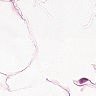
Metastatic tissue present: no